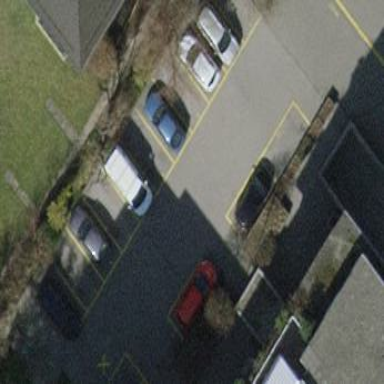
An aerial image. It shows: Parking area.